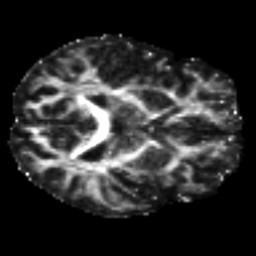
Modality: FA
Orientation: axial
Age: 41
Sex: male
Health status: healthy
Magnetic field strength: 3 T
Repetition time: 8.4 s
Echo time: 0.0926 s